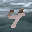
Label: 4